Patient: sex M, age 72
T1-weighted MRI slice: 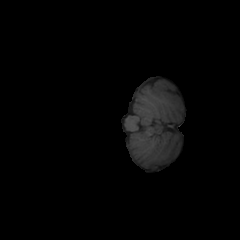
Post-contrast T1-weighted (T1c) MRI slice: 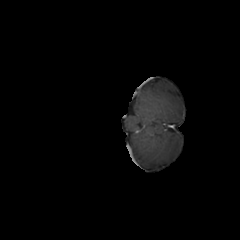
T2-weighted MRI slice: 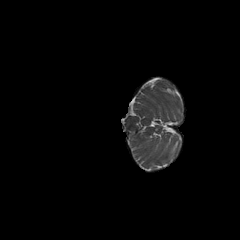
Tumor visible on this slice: no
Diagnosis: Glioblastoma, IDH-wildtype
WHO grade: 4